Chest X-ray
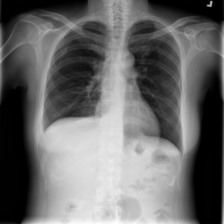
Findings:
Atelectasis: negative
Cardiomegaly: negative
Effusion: positive
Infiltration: negative
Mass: negative
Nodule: negative
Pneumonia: negative
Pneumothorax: negative
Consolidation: negative
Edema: negative
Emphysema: negative
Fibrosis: negative
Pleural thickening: positive
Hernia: negative